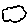
Label: cloud